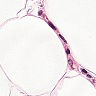
Metastatic tissue present: no